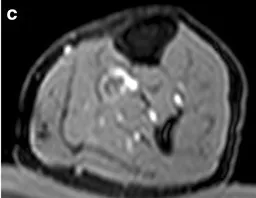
Contrast enhanced scans (axial view in a,. , directly after treatment showing a non-perfused volume.
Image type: radiology (mri)